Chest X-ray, PA view. Patient: 34 years old, sex M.
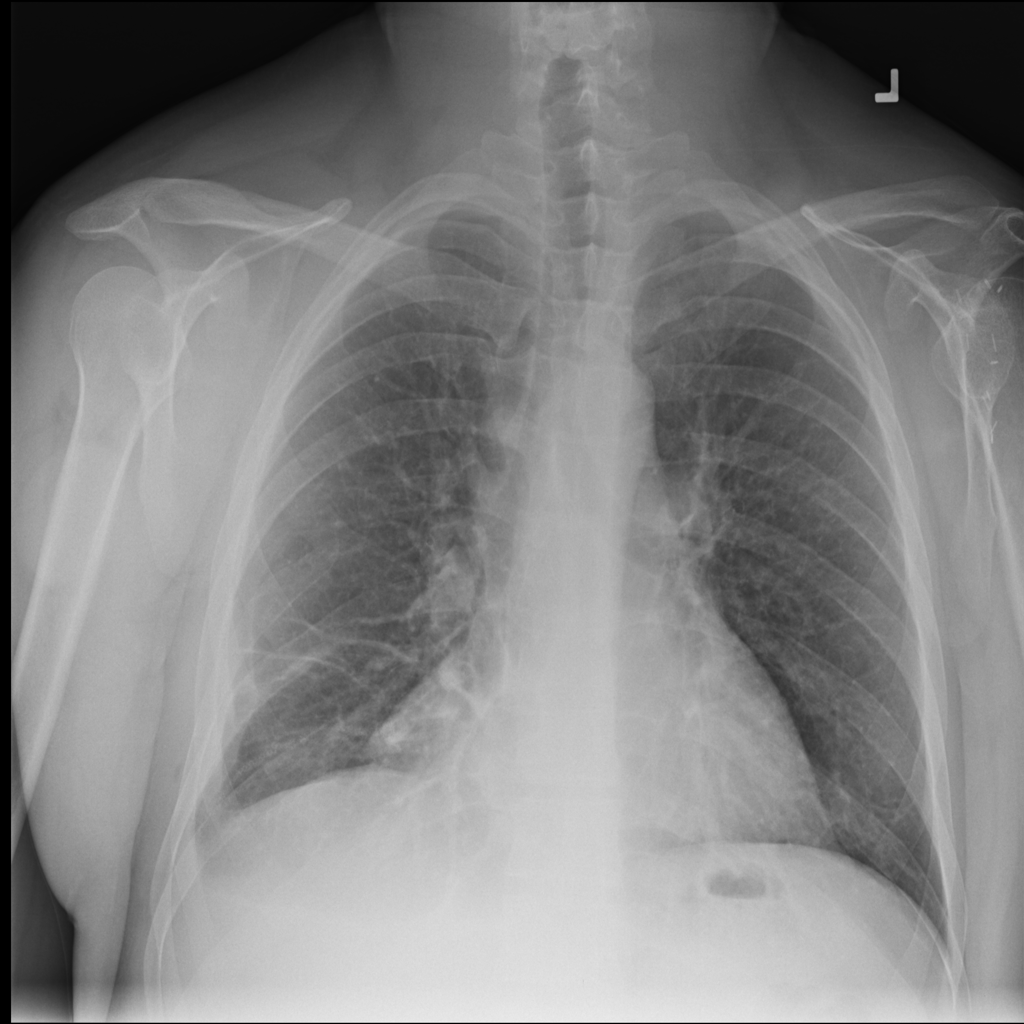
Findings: Atelectasis, Effusion